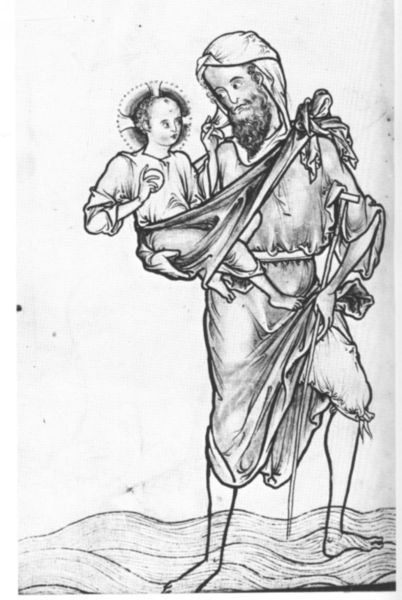
Titel: Westminster Psalter
Standort: Herstellungsort: Westminster (EU - GB); Herstellungsort: St. Albans (EU - GB)
Institution: London, British Library
Schlagwörter: mann, meer, wasser, see, zeichnung, tuch, bart, tragen, gewand, kind, stock, welle, stab, laufen, fluß, kugel, heiligenschein, jesus, heiliger, christopherus, christopheros